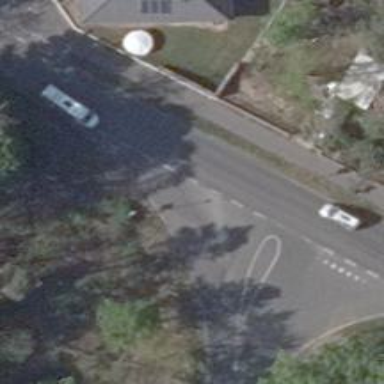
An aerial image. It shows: Road with "give way" sign.